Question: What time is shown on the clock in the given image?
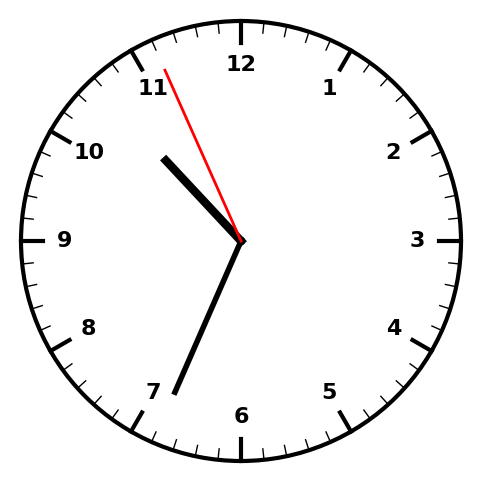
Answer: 10:33:56